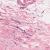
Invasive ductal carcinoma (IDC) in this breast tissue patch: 0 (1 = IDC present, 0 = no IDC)